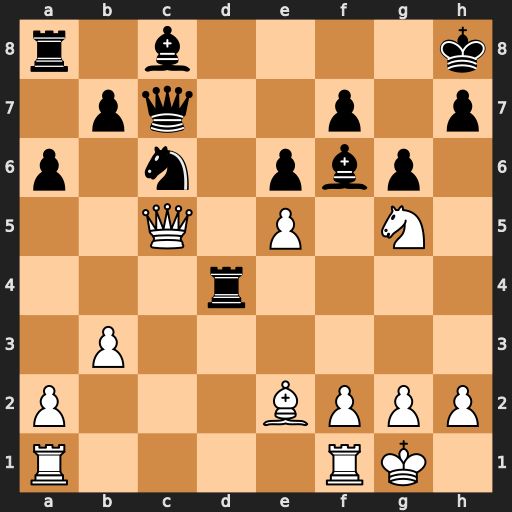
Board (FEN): r1b4k/1pq2p1p/p1n1pbp1/2Q1P1N1/3r4/1P6/P3BPPP/R4RK1
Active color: w
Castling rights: -
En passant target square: -
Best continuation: Qf8#